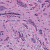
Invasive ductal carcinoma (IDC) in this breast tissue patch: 1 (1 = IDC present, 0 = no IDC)